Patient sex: M
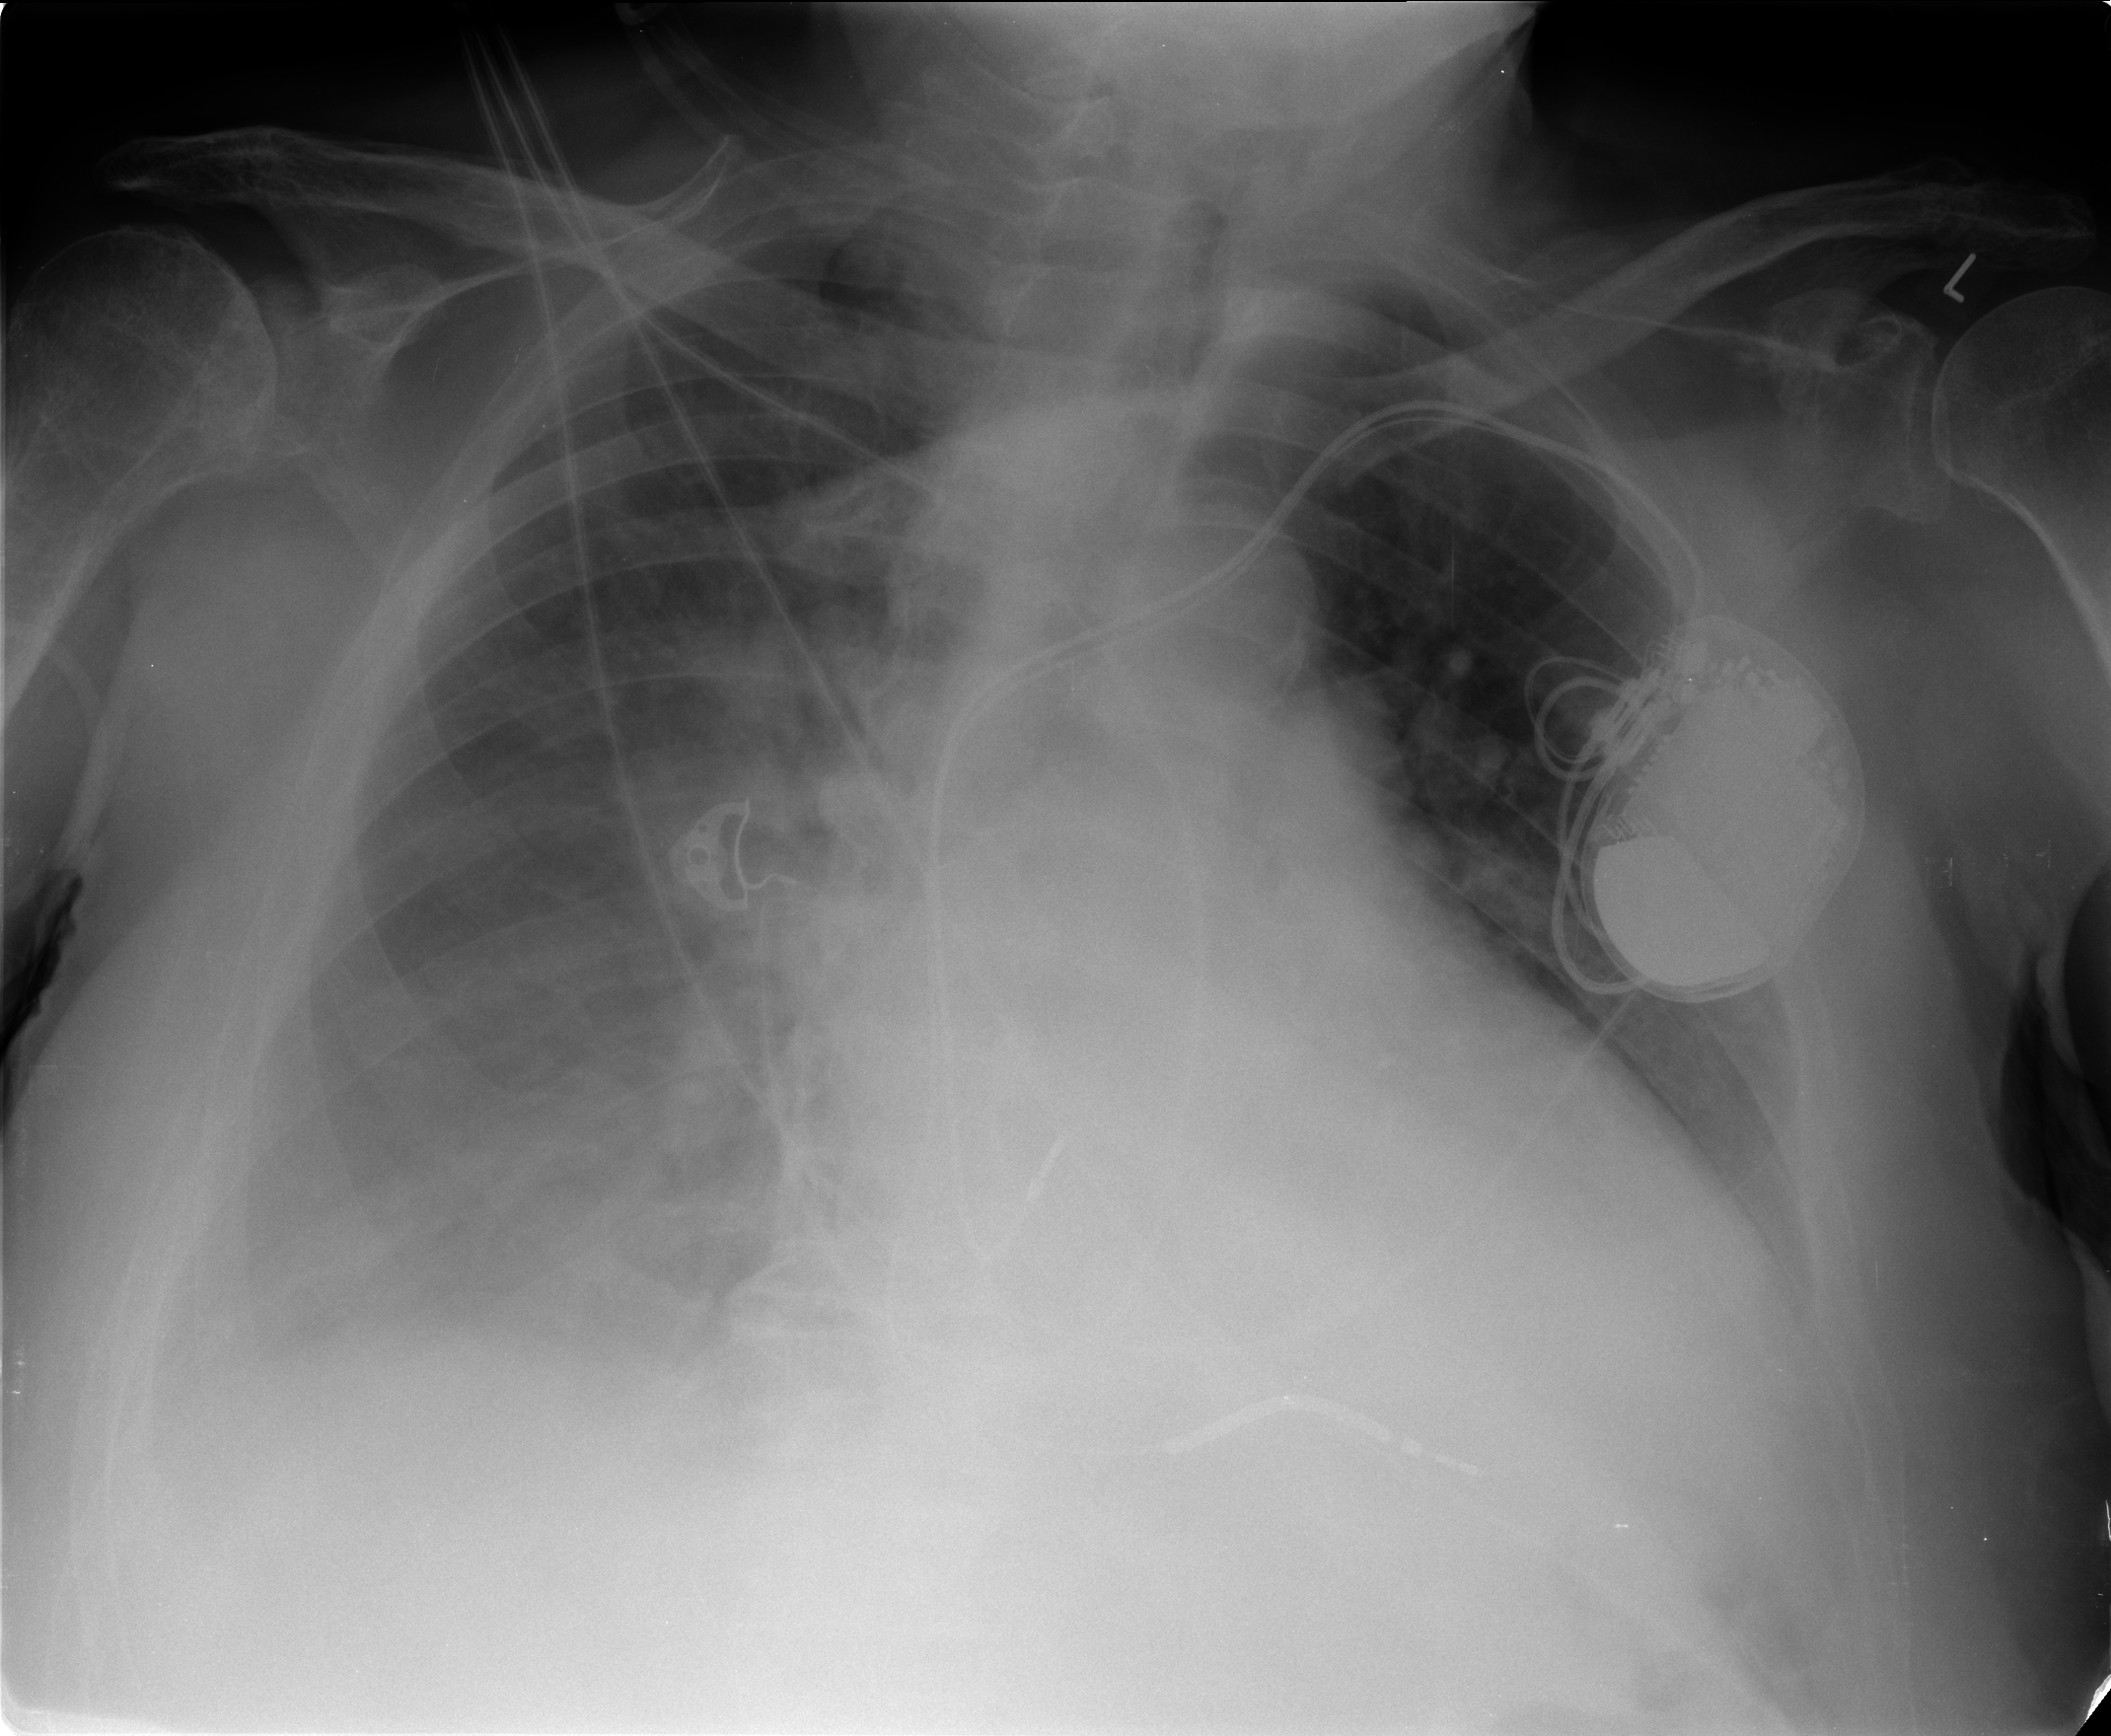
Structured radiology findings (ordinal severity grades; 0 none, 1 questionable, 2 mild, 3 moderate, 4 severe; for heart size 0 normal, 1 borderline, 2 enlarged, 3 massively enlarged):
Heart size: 1
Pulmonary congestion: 1
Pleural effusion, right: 2
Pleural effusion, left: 0
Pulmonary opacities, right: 0
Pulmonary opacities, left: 0
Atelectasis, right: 3
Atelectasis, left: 2